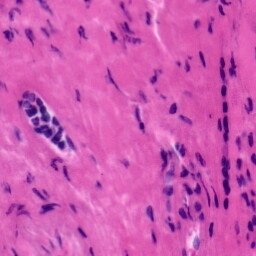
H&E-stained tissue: Tonsil